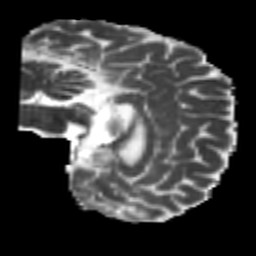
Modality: MD
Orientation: sagittal
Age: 25
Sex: male
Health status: healthy
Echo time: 0.074 s